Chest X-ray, AP view. Patient: 57 years old, sex M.
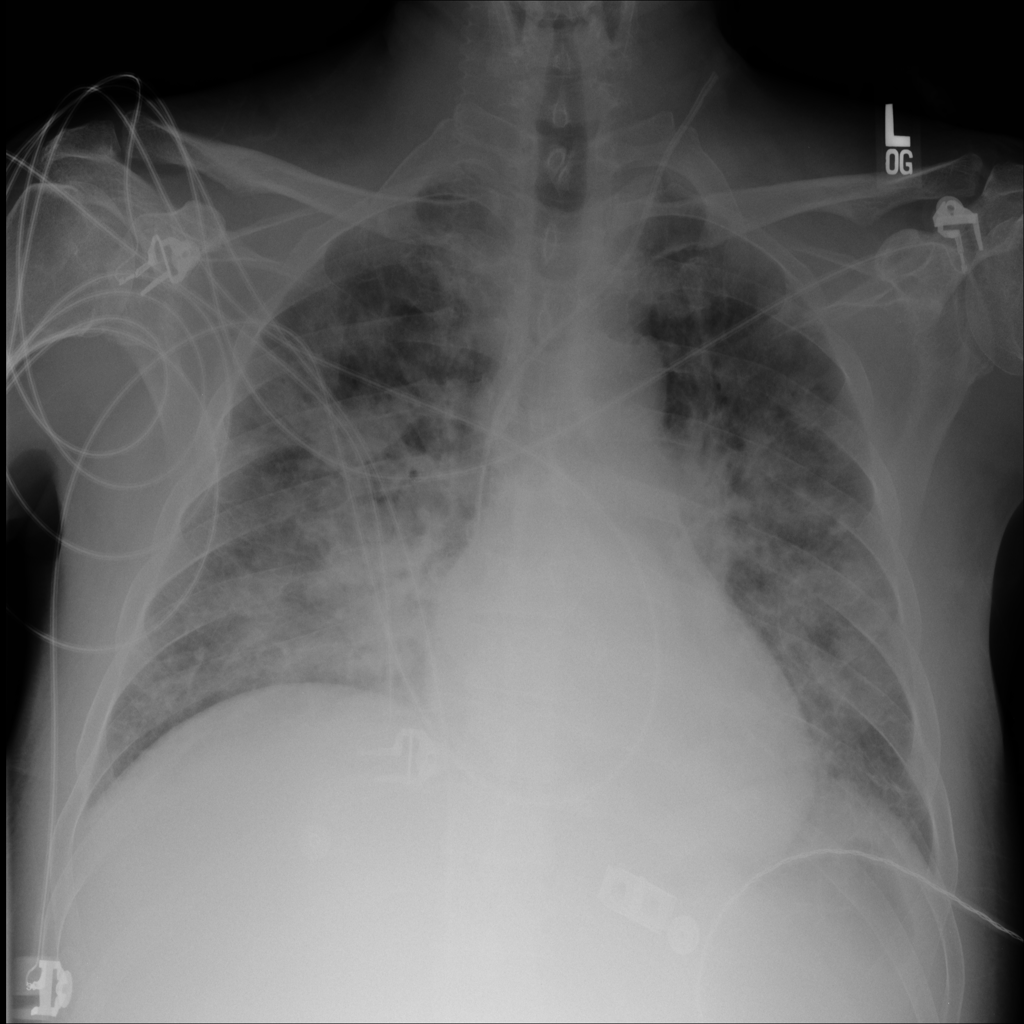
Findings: No Finding